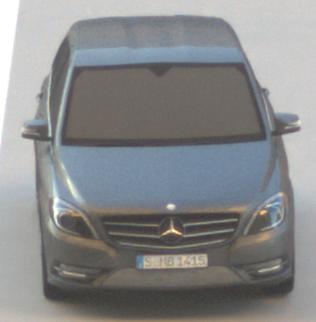
Make: Mercedes-Benz
Model: B 180 BlueEFFICIENCY
Detailed model: B-Class (246)
Model produced from: 2011/11
Model produced until: 2012/10
Doors: 5
Color: gray
Road condition: dry road
Daytime: sunrise or sunset
Contrast: medium contrast